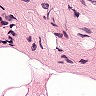
Metastatic tissue present: no